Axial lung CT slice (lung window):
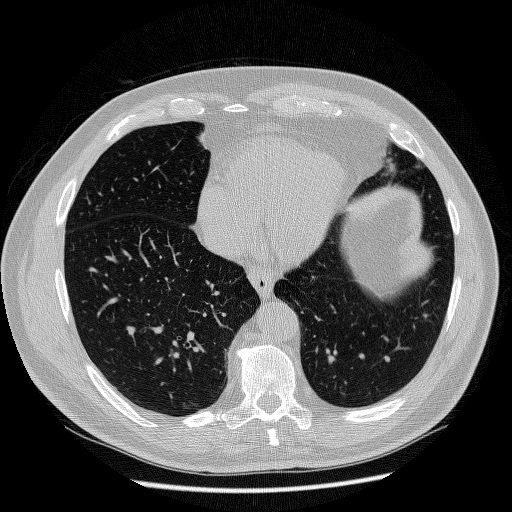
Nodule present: no